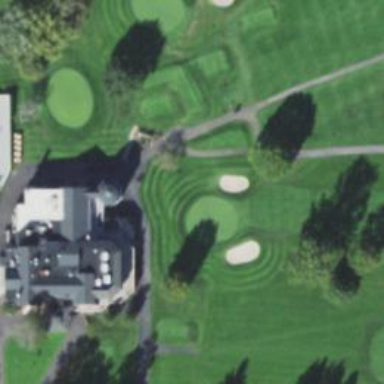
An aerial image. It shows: Golf hole.